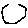
Label: hexagon